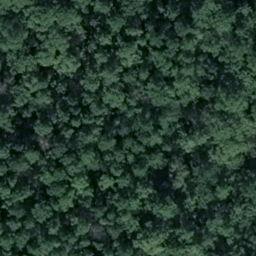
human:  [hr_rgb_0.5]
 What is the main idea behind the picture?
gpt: forest